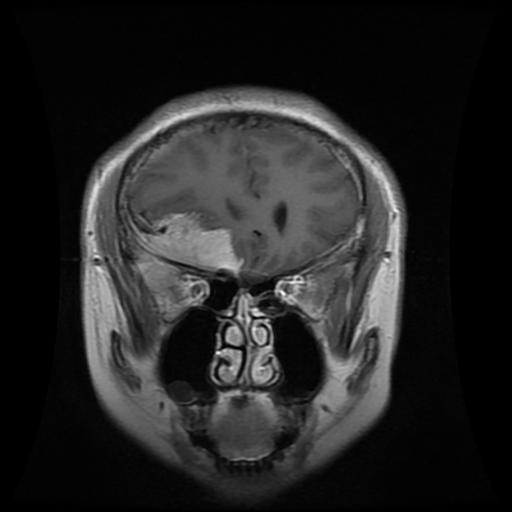
Label: meningioma